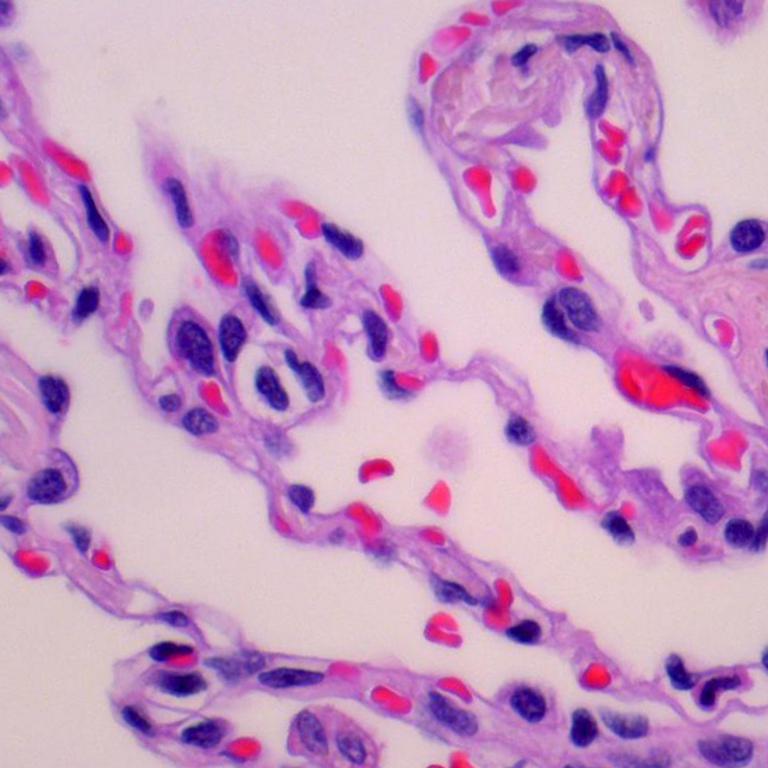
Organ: lung
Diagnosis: benign